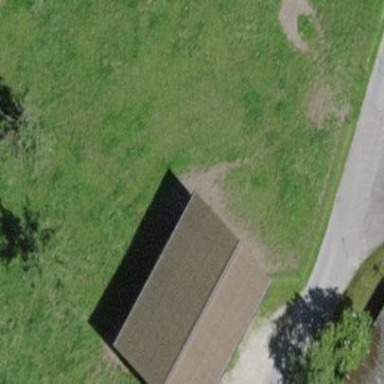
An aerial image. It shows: Shed.